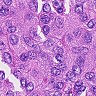
Metastatic tissue present: yes